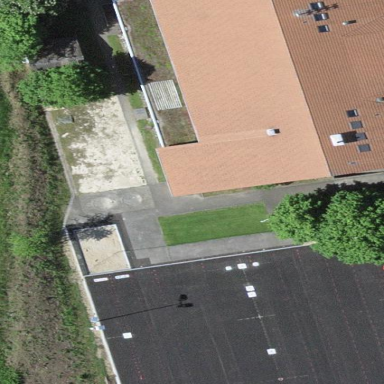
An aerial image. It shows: School building.